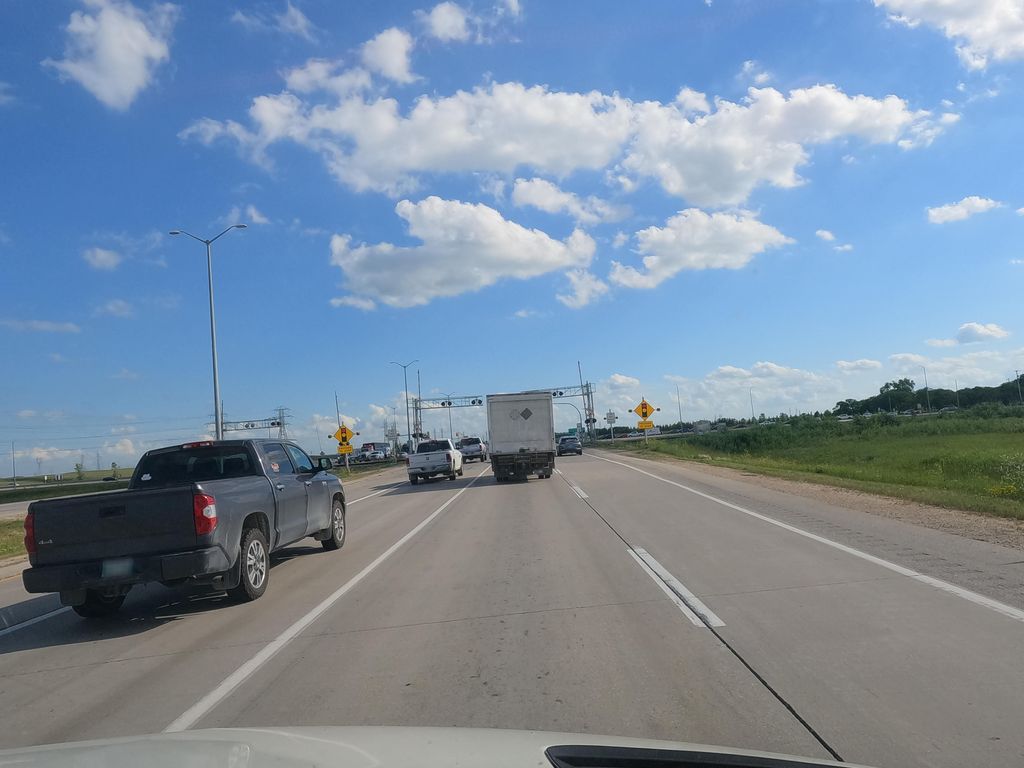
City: winnipeg